Field crop: maize
Growth stage: 2
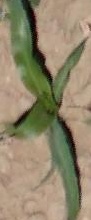
Species: maize